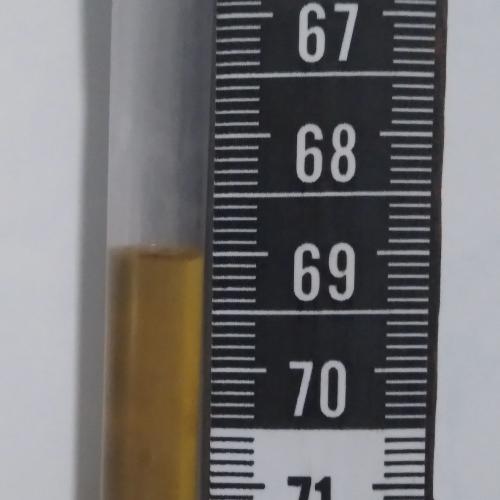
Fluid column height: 69.0 cm